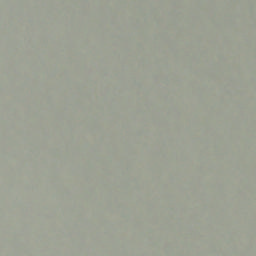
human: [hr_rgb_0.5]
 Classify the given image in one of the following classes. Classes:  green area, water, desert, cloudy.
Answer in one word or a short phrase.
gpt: cloudy